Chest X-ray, PA view. Patient: 37 years old, sex M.
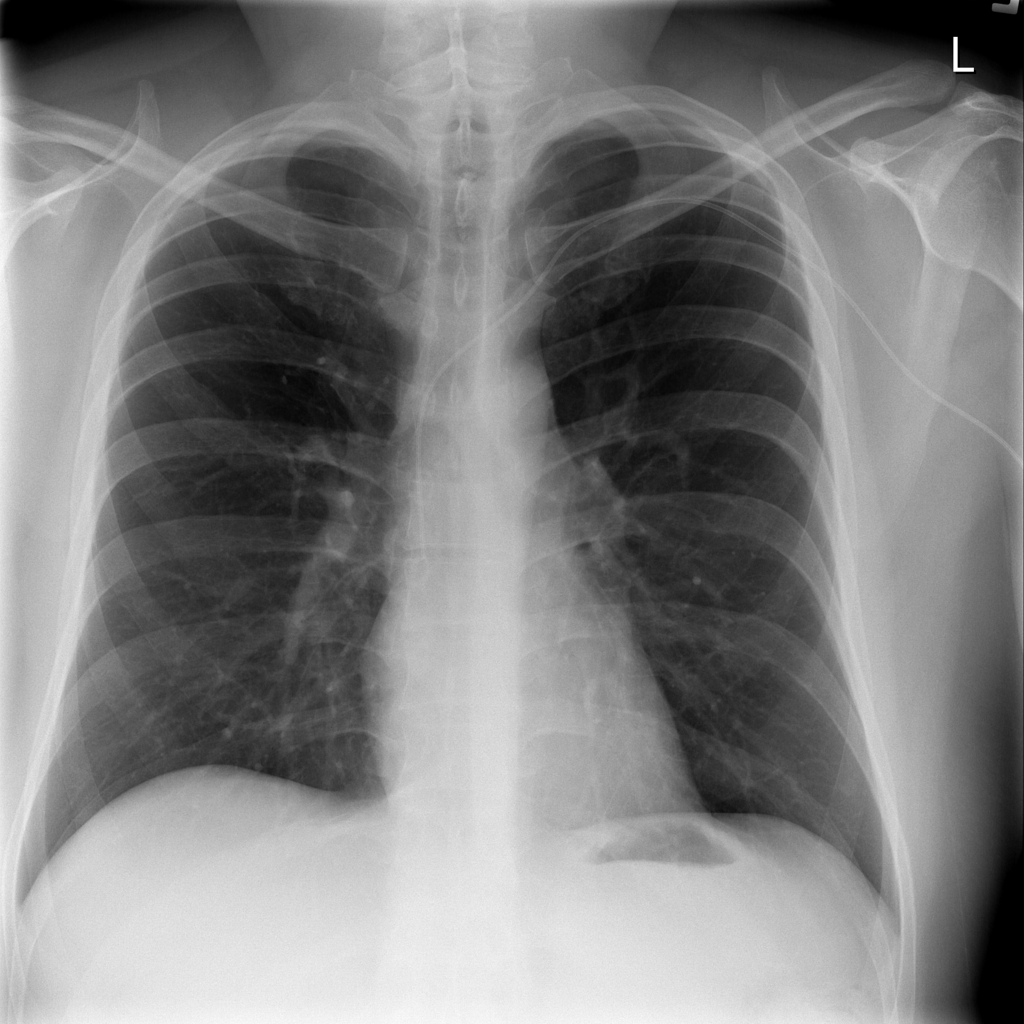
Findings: No Finding